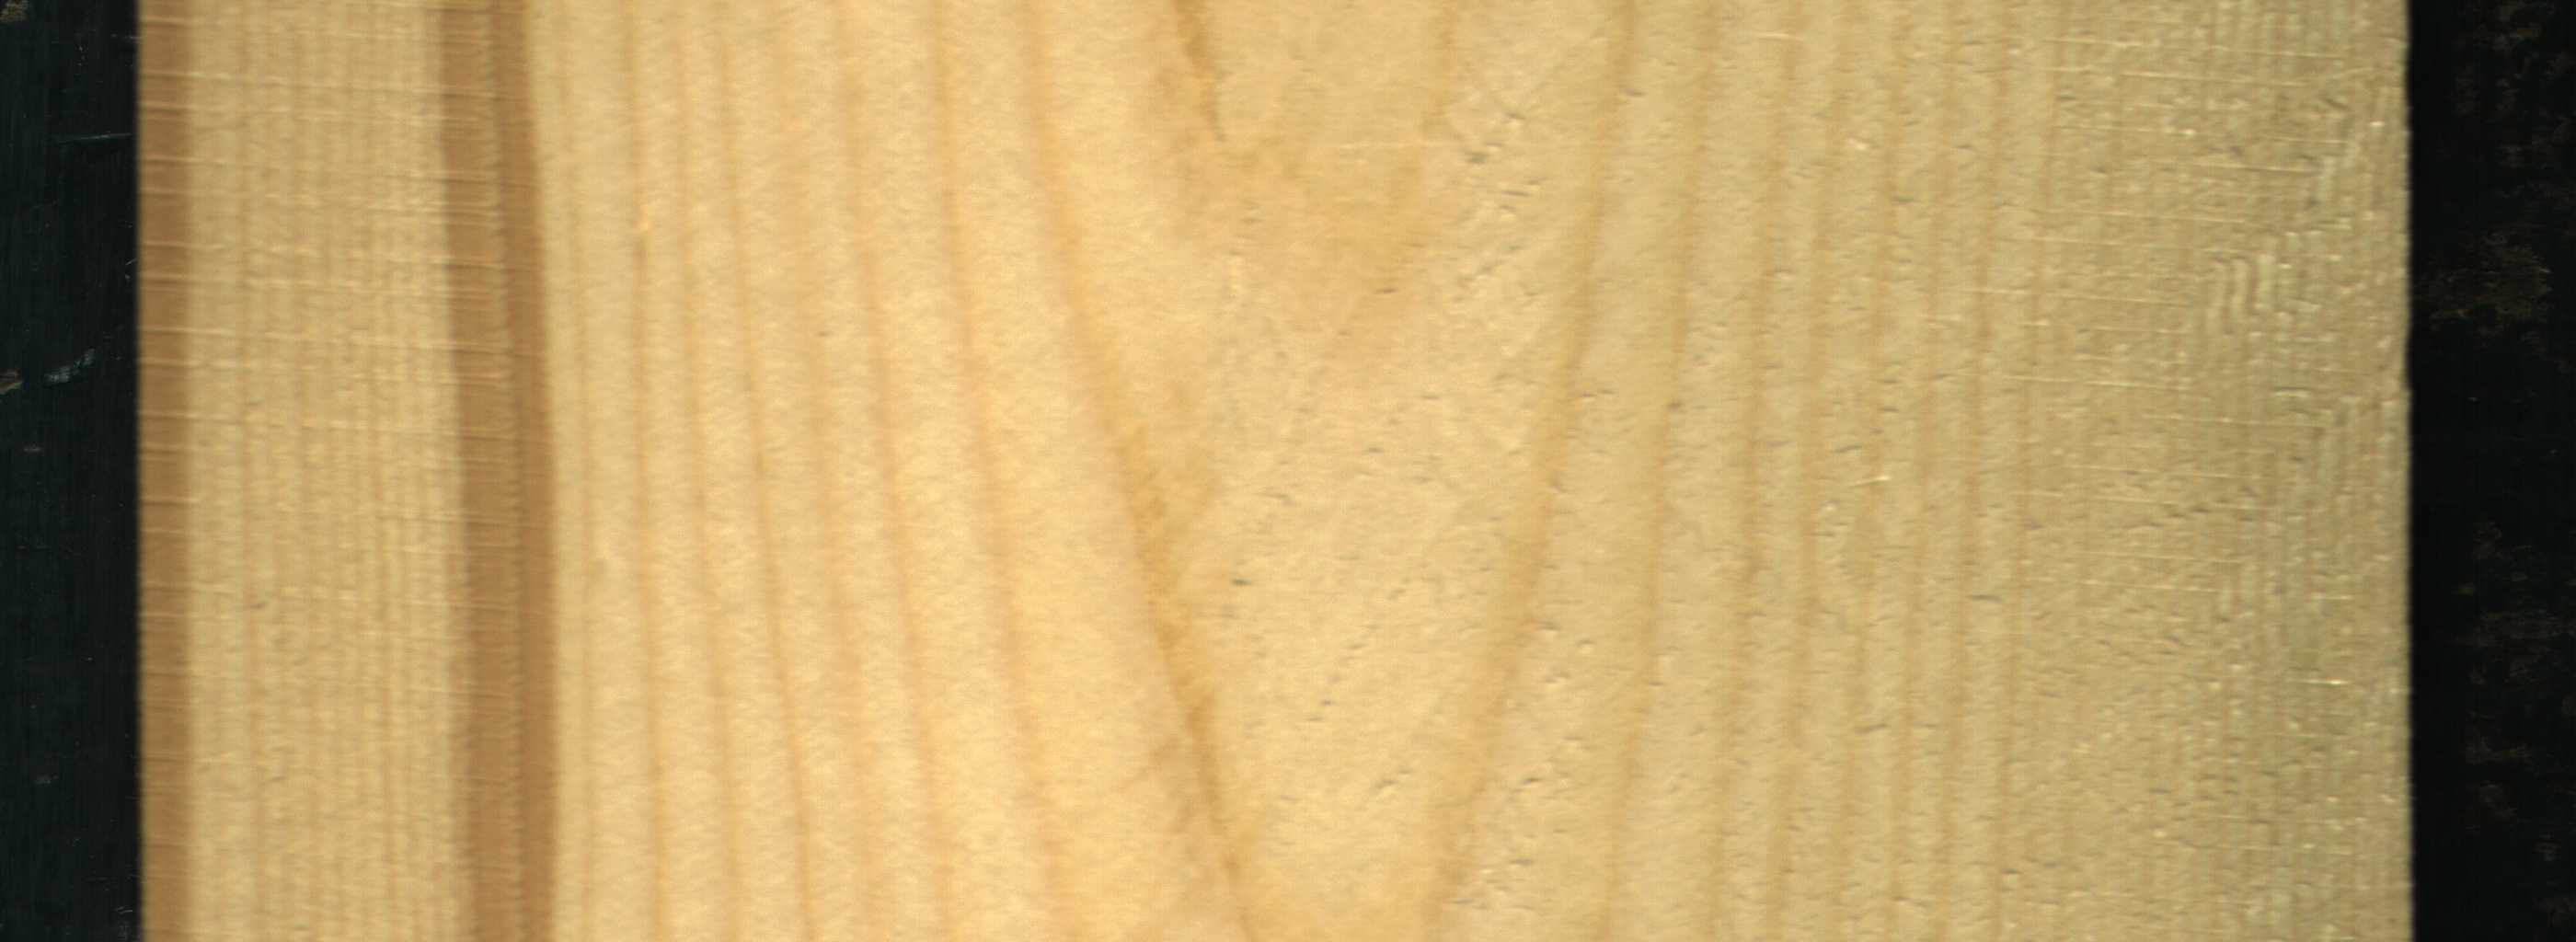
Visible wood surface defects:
Quartzity